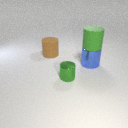
small green metal cylinder to the right of large brown rubber cylinder